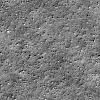
Atmospheric dust classification: not_dusty